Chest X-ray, AP view. Patient: 62 years old, sex M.
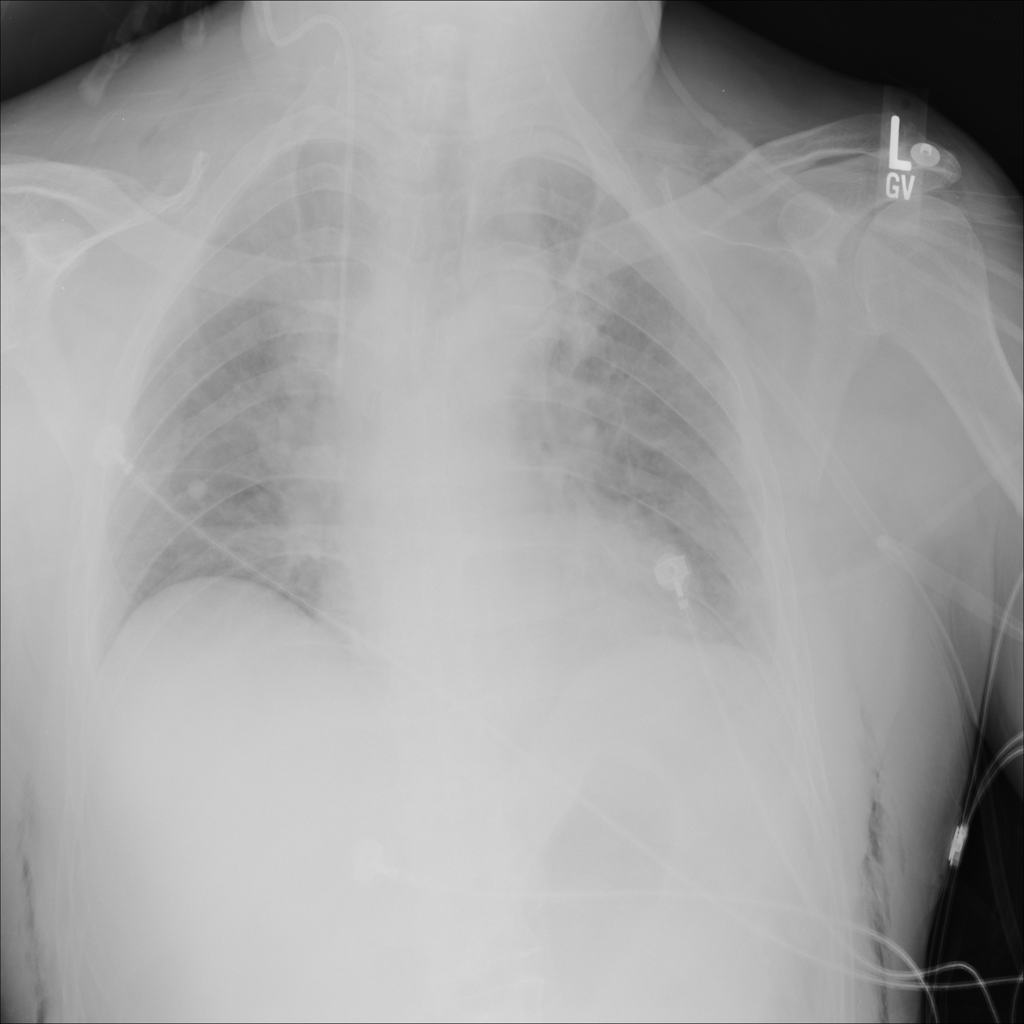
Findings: Edema